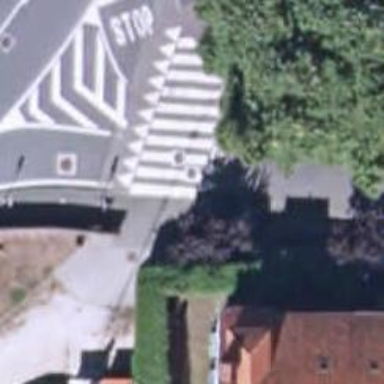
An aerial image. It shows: Marked crossing with traffic calming table.